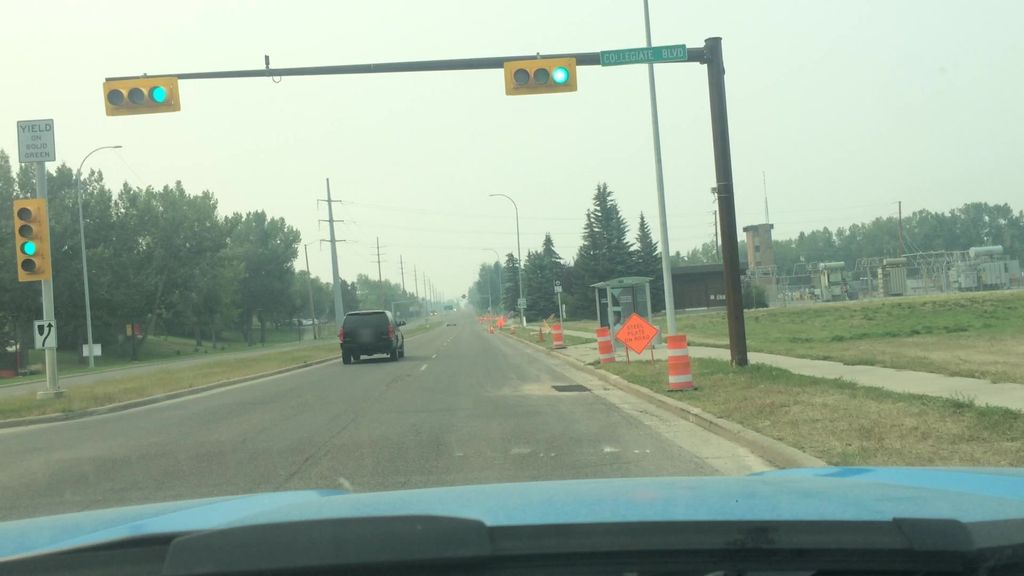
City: calgary